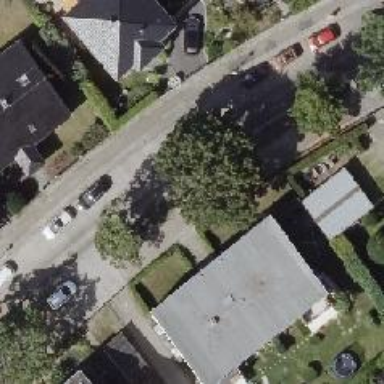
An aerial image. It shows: Residential road with concrete surface. There are sidewalks on both sides.